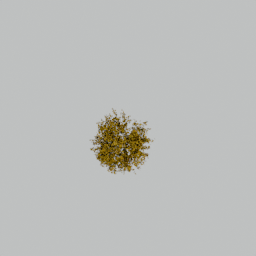
Label: nature